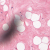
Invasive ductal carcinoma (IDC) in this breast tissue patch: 0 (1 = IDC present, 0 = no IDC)